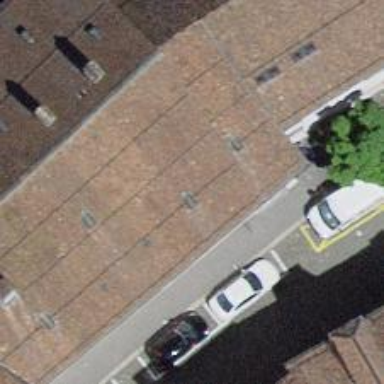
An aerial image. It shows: Hotel.